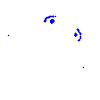
Particle: electron